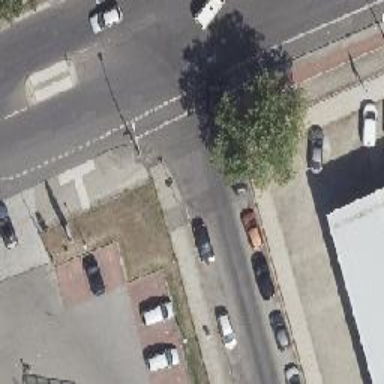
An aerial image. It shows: Unmarked crossing on the road.